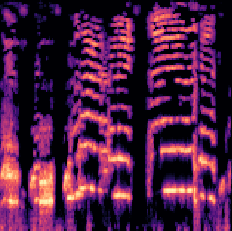
Sound class: Baby cry